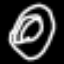
Label: donut